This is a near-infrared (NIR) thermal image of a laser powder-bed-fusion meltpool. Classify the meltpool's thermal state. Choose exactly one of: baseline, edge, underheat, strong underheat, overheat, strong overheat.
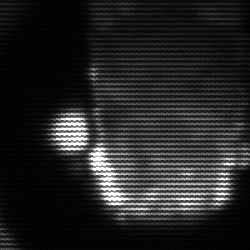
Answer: baseline